Field crop: maize
Growth stage: 1
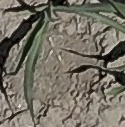
Species: sorghum